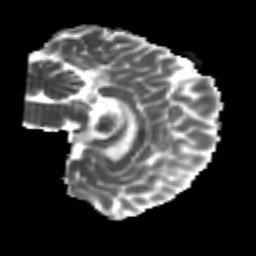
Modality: MD
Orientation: sagittal
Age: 23
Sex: female
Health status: healthy
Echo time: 0.074 s